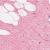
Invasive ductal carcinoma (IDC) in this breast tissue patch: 0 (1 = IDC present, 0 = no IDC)